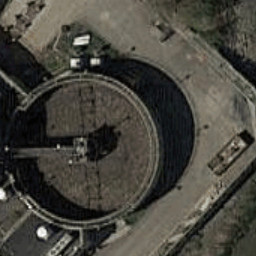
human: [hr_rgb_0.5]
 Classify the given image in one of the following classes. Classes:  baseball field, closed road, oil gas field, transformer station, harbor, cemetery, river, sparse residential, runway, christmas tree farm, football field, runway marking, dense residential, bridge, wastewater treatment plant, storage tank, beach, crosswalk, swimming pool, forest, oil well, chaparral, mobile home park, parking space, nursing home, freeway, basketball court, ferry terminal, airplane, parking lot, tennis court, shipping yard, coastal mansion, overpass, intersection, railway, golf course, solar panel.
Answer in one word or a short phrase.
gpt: wastewater treatment plant